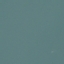
Land use / land cover class: SeaLake